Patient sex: M
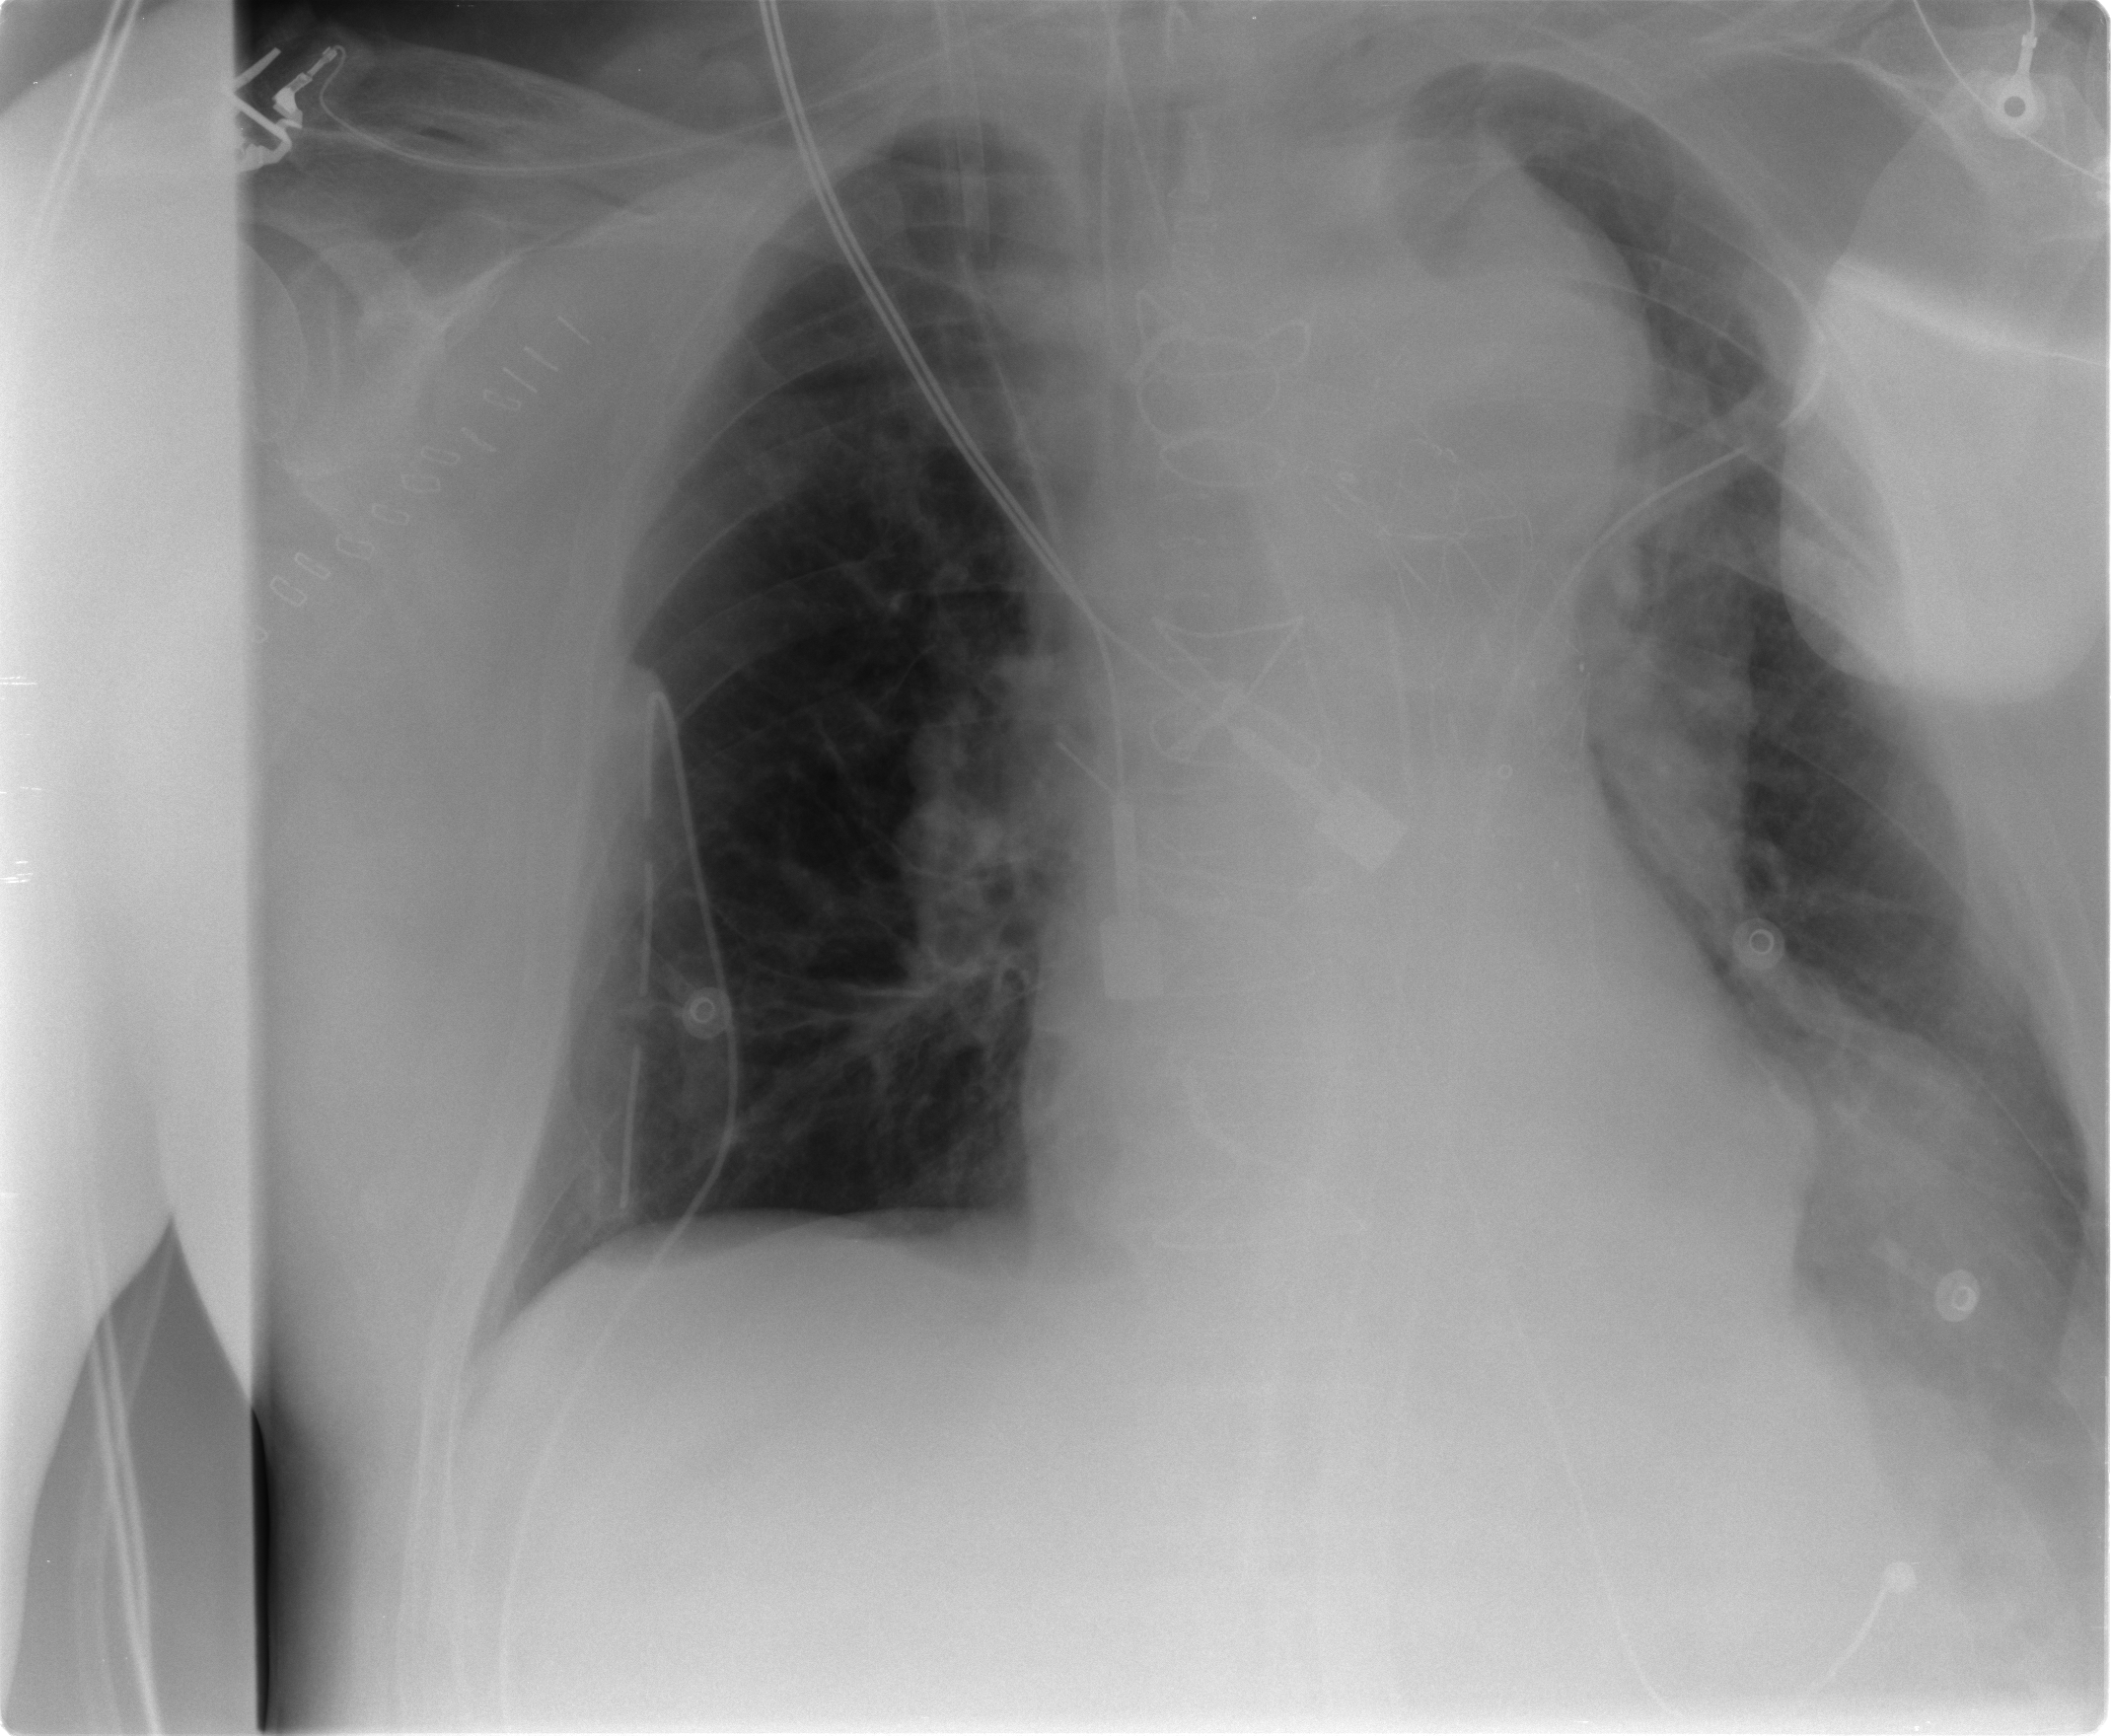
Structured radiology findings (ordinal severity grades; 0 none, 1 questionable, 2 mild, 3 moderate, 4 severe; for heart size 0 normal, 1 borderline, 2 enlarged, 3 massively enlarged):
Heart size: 0
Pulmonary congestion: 1
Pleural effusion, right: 0
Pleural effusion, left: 0
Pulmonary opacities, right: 0
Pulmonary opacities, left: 0
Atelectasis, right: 0
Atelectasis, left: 2